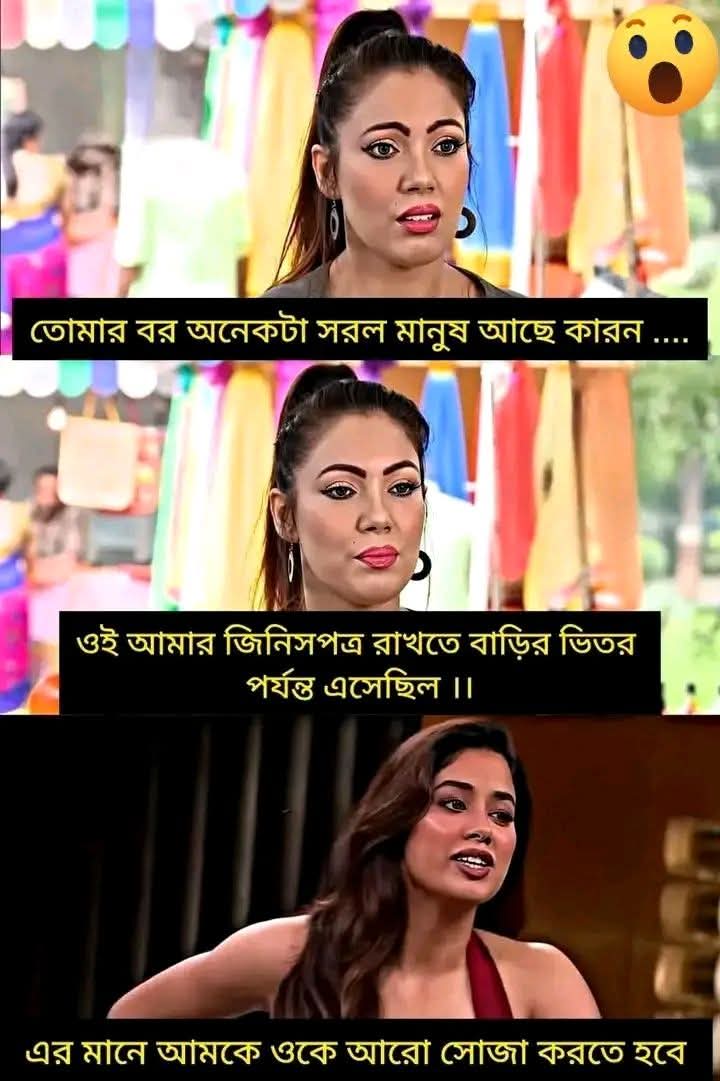
Text: তোমার বর অনেকটা সরল মানুষ আছে কারন ....
ওই আমার জিনিসপত্র রাখতে বাড়ির ভিতর পর্যন্ত এসেছিল ।।
এর মানে আমকে ওকে আরো সোজা করতে হবে
Label: Non Hate